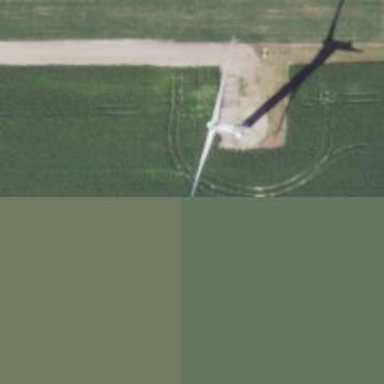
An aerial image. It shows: Wind generator powered by wind. The generator type is horizontal axis and it uses wind turbines.